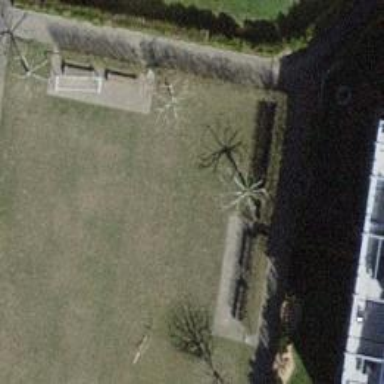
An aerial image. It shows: Bench for seating.